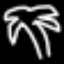
Label: palm tree